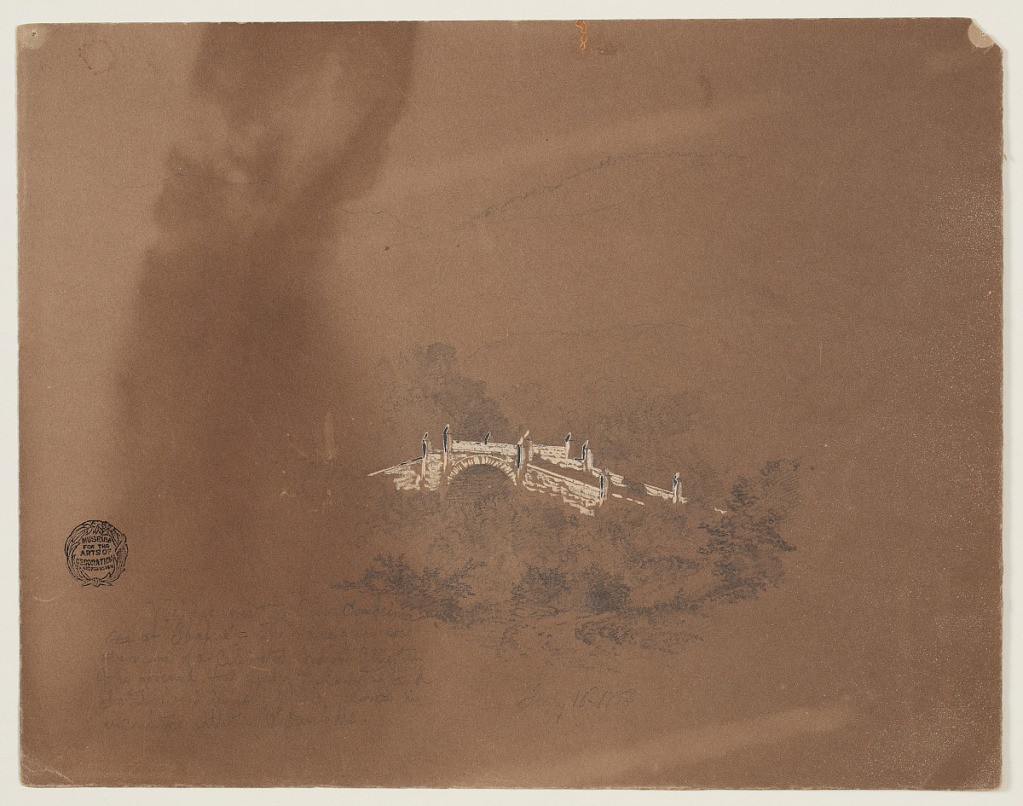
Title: Bridge over the River Combeima at Ibagué, Colombia
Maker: Frederic Edwin Church, American, 1826–1900
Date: July 16, 1853
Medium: Graphite, brush and white gouache and oxidized white gouache on tan wove paper
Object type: Drawing
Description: Landscape and architecture of the Bridge over the River Combeima in Ibaque, Colombia. Made of stone, the bridge is brightly rendered in gouache and seems to emerge from extremely dense forest on either side. In the foreground at right, a road or trail is visible. Outlines of mountain ridges comprise background.